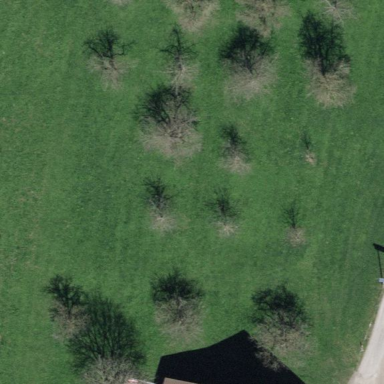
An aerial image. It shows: Orchard.